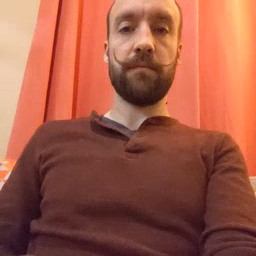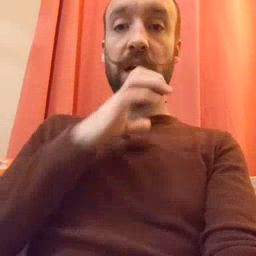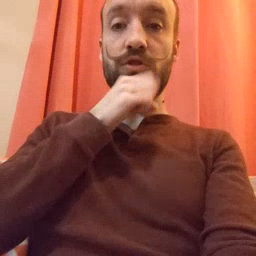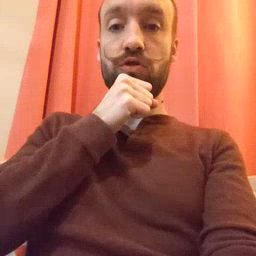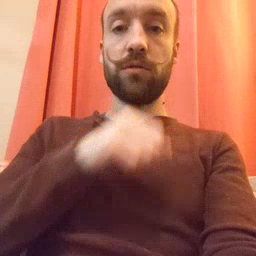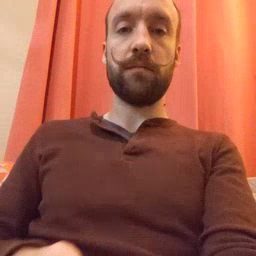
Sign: orange